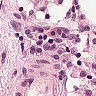
Metastatic tissue present: no